Aerial crown-view tile of a tropical tree (Barro Colorado Island, Panama), acquired 20250616:
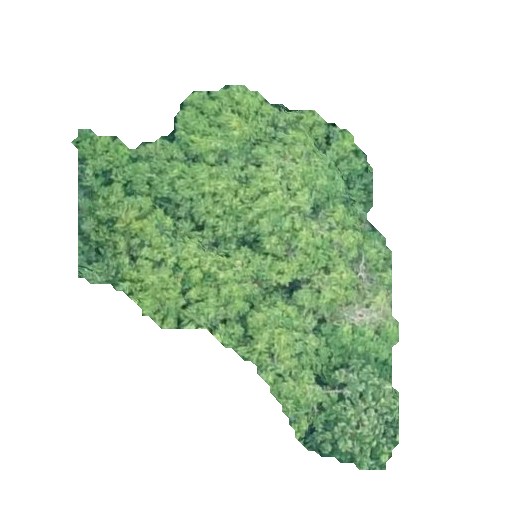
Species: Protium stevensonii
GBIF accepted scientific name: Tetragastris panamensis
Crown area: 111.999 m²